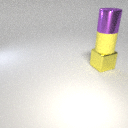
large purple metal cylinder above large yellow metal cube